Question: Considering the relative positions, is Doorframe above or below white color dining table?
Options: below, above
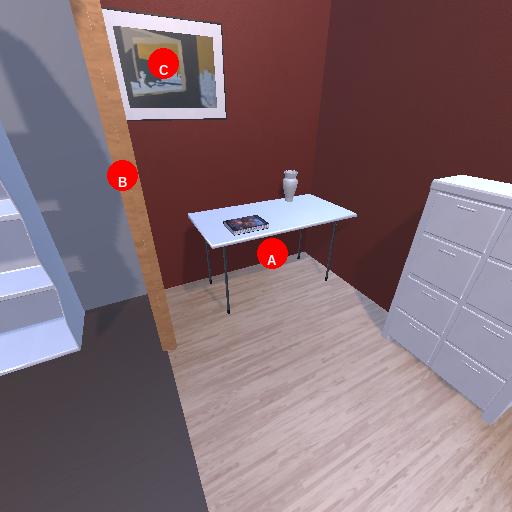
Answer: below